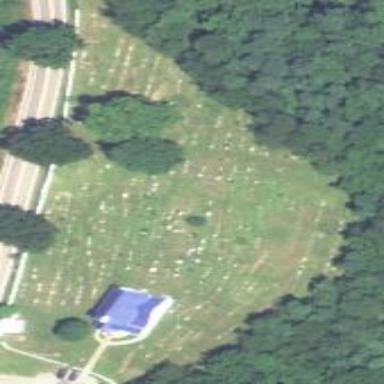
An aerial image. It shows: Cemetery.